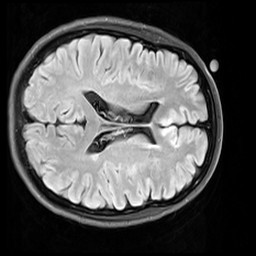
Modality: FLAIR
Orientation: axial
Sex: female
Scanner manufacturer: siemens
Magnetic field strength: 3 T
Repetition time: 10 s
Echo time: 0.09 s